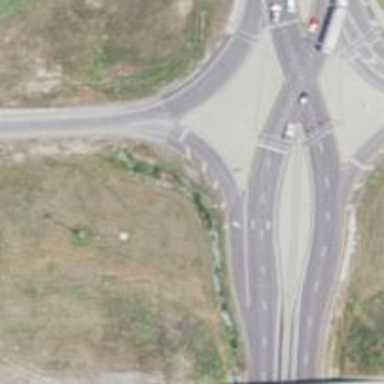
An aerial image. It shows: Motorway link at Diverging Diamond Interchange (DDI) junction.